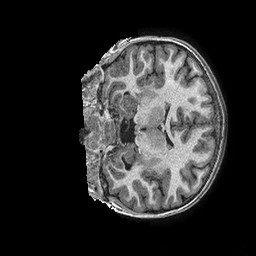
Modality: T1w
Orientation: coronal
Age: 9
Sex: male
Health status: ill
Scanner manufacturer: ge
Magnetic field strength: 3 T
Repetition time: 0.00668 s
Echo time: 0.00294 s